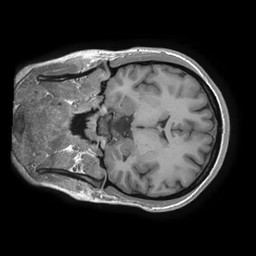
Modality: T1w
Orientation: coronal
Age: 23
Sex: female
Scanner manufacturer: ge
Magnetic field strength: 3 T
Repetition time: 0.007244 s
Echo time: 0.002796 s